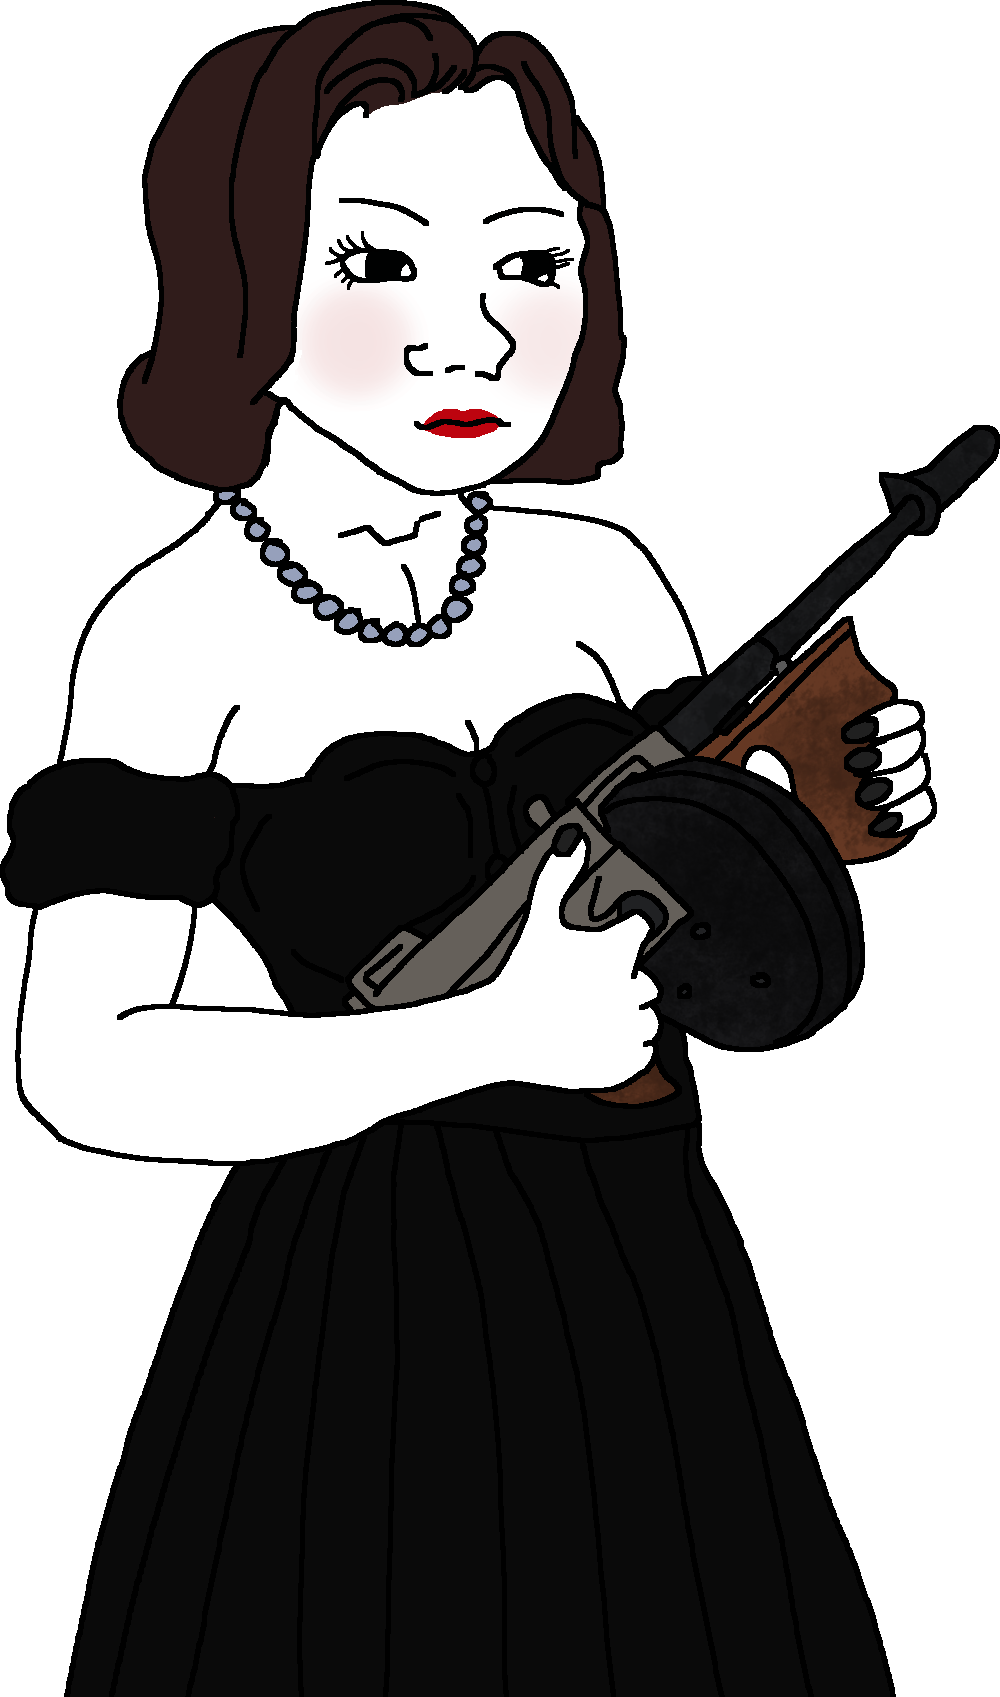
Label: 5_Trad_Wife